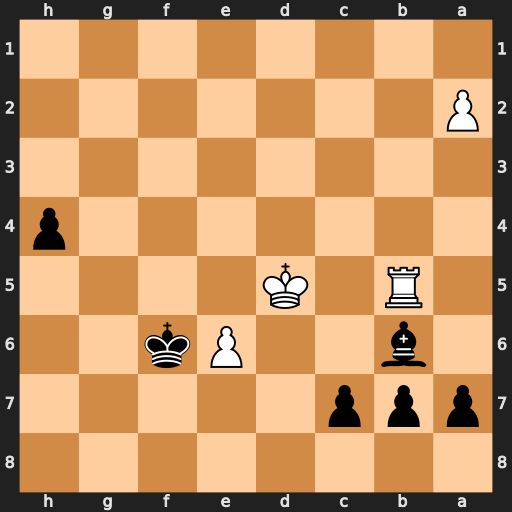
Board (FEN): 8/ppp5/1b2Pk2/1R1K4/7p/8/P7/8
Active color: b
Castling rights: -
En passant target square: -
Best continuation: c6+ Kd6 cxb5 e7 Bc5+